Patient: sex F, age 89
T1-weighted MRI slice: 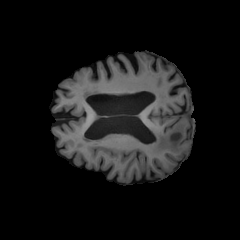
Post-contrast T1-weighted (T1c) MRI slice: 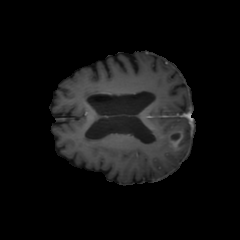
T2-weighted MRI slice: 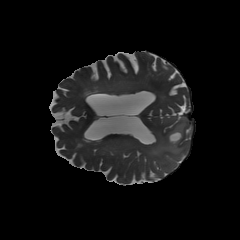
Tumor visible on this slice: yes
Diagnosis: Glioblastoma, IDH-wildtype
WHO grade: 4